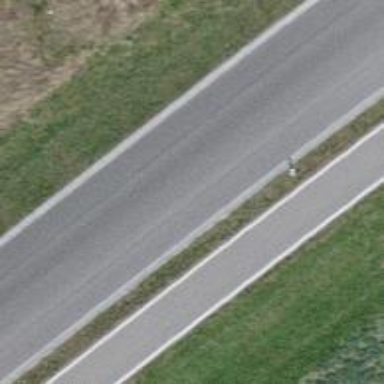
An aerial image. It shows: Cycleway.